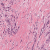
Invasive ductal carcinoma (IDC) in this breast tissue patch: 1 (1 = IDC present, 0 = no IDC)